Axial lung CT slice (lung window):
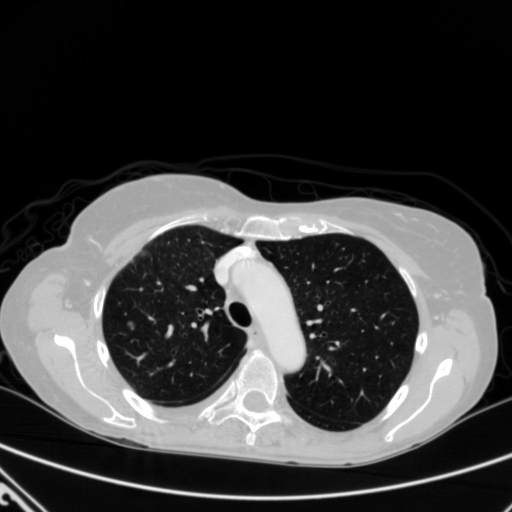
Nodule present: yes
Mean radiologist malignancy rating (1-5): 4